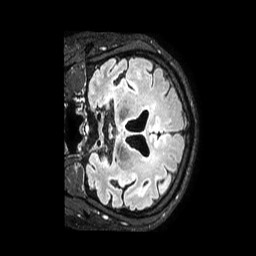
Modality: FLAIR
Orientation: coronal
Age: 61
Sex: male
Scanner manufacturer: philips
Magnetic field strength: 3 T
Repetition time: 4.8 s
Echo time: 0.34 s